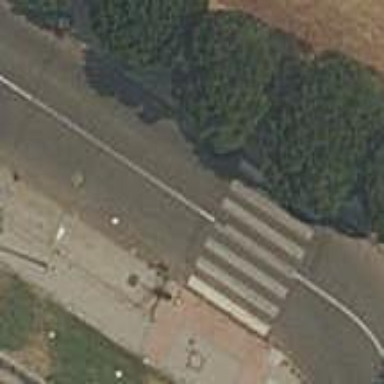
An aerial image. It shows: Zebra crossing on the road.